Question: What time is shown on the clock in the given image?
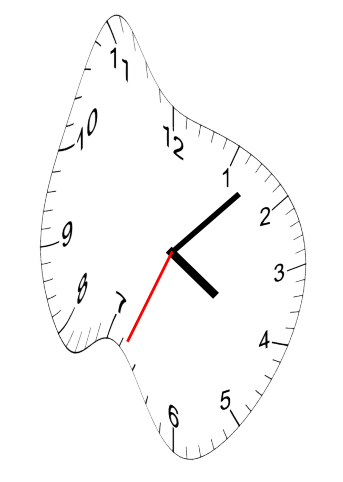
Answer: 04:07:34